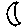
Label: moon